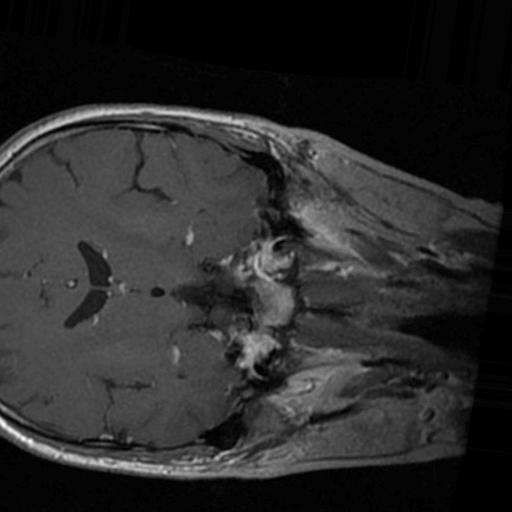
Label: brain_tumor